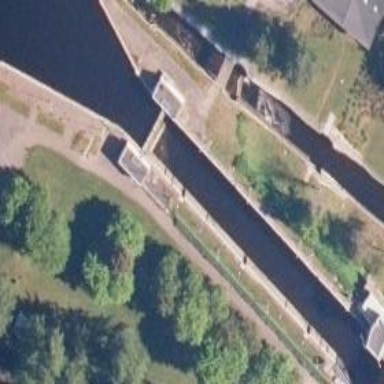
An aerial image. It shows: Lock gate on waterway.